Field crop: tomato
Growth stage: 1
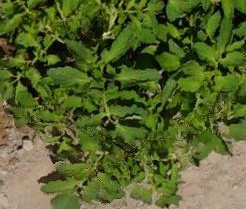
Species: tomato